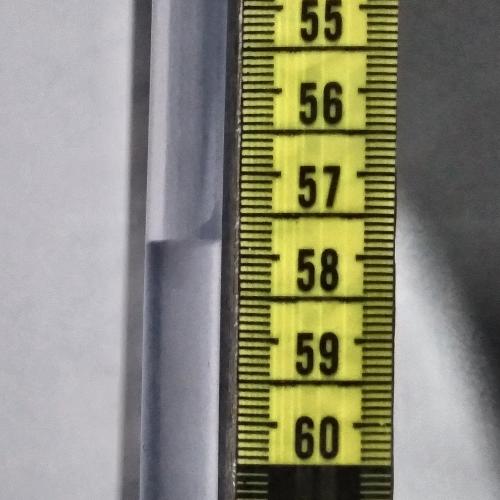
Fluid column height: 57.8 cm